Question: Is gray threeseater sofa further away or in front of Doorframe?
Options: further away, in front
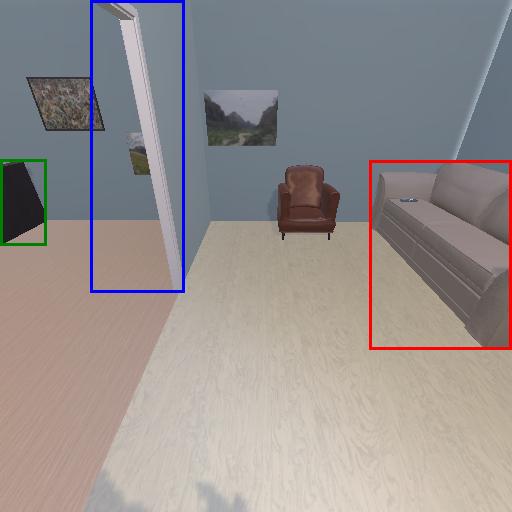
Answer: further away